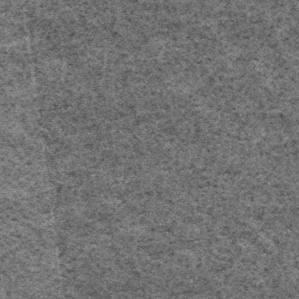
Label: frost